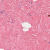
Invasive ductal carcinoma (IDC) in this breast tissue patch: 0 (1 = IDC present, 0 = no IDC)